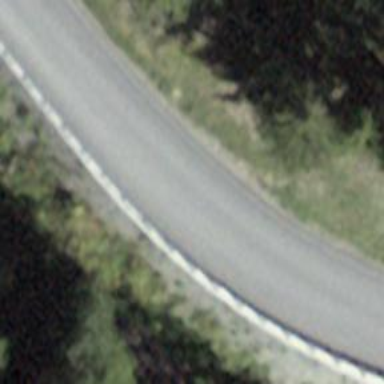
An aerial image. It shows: Tertiary road.